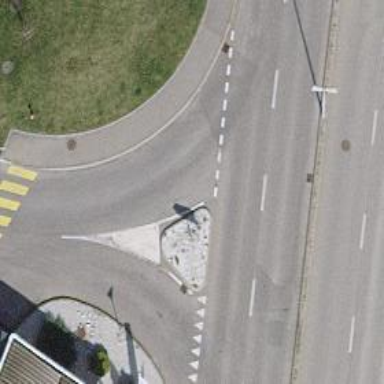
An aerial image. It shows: Asphalt road designated for service vehicles.